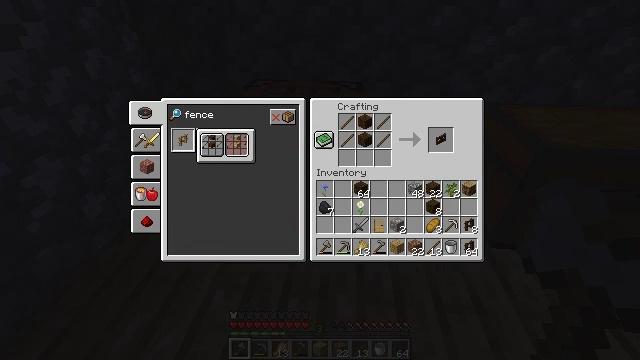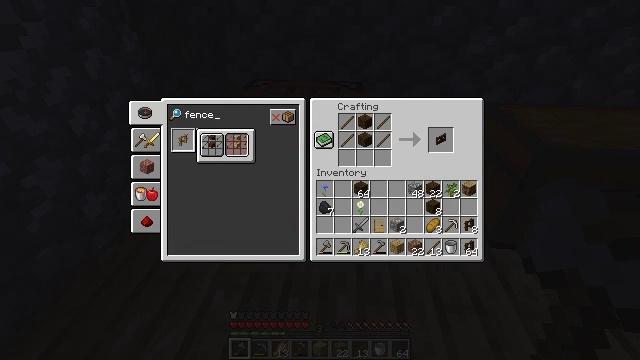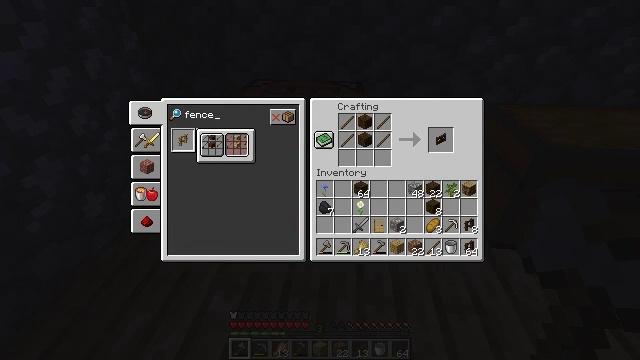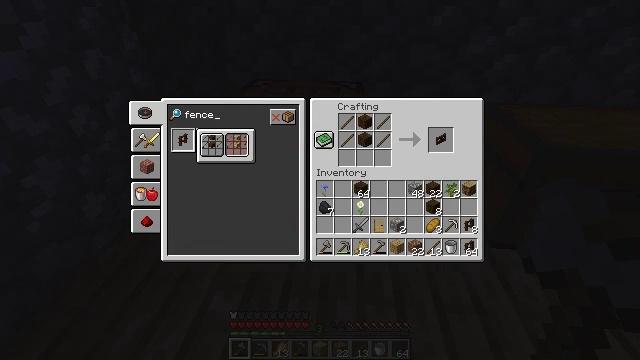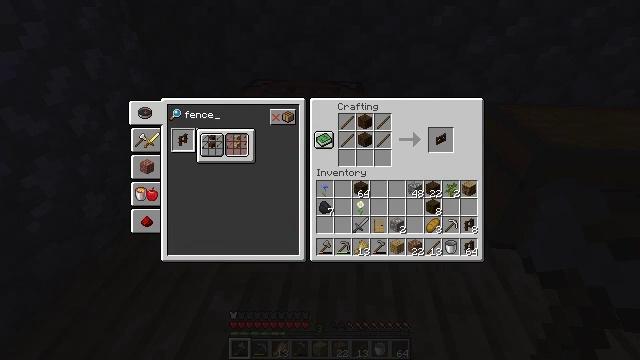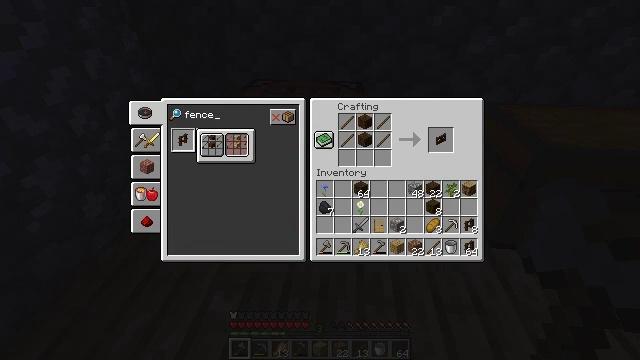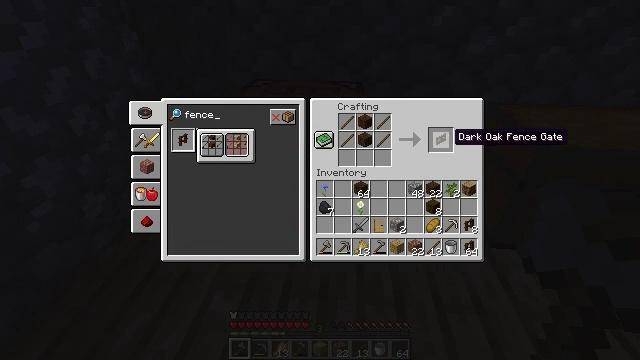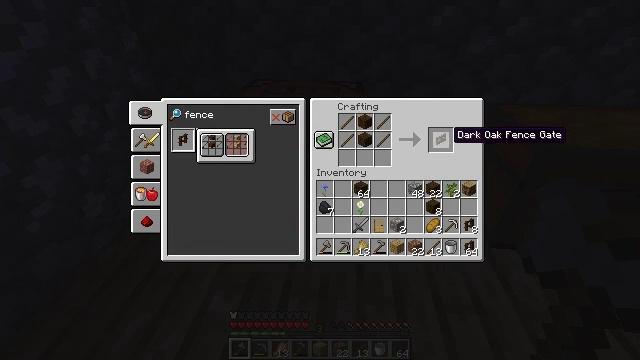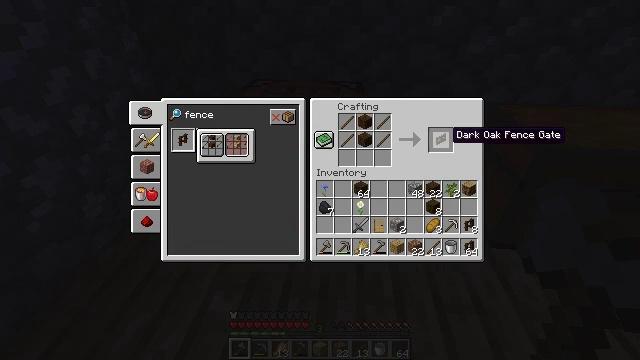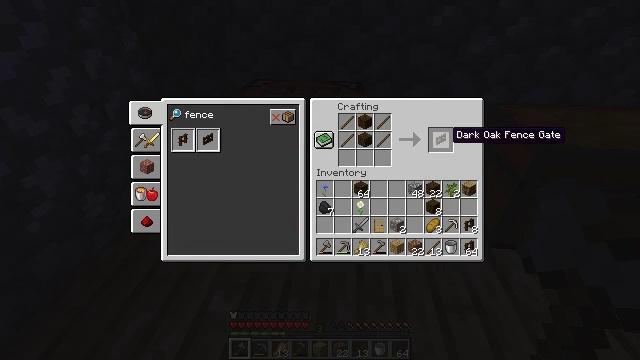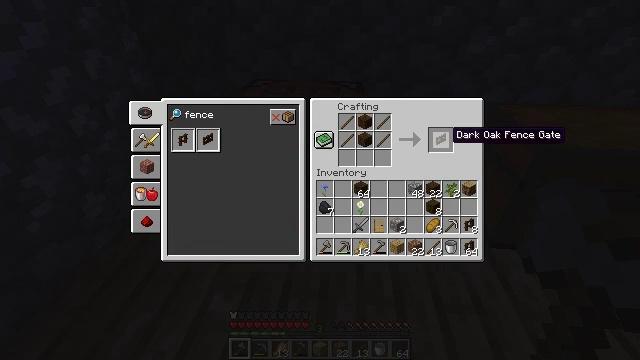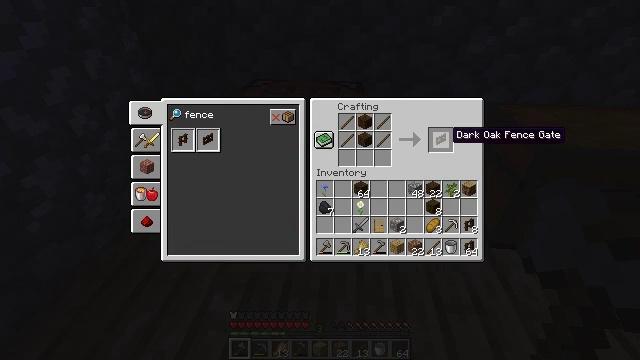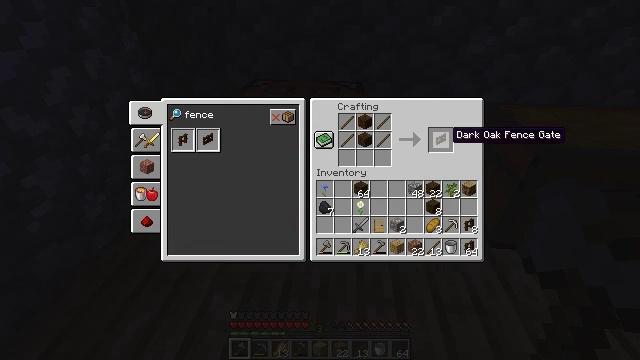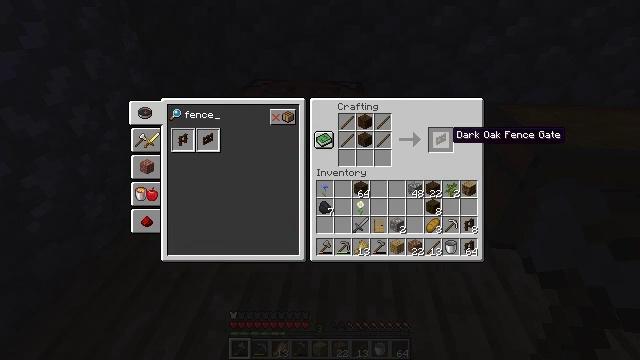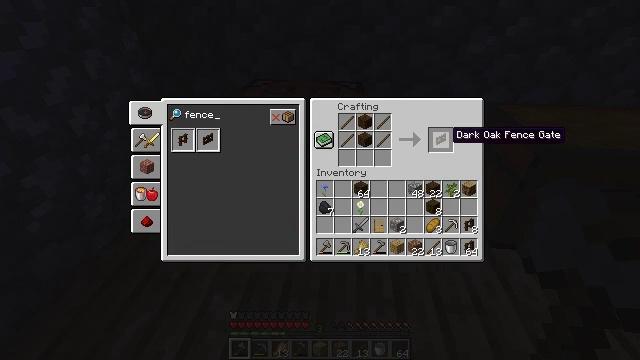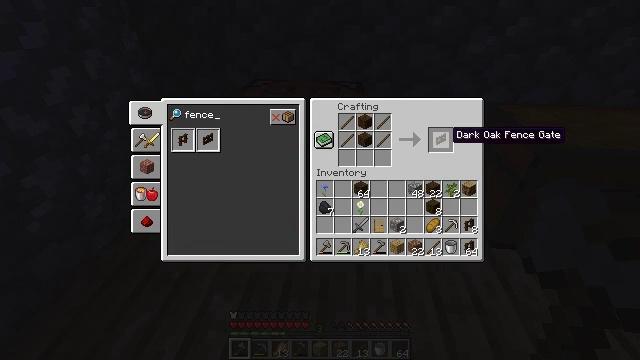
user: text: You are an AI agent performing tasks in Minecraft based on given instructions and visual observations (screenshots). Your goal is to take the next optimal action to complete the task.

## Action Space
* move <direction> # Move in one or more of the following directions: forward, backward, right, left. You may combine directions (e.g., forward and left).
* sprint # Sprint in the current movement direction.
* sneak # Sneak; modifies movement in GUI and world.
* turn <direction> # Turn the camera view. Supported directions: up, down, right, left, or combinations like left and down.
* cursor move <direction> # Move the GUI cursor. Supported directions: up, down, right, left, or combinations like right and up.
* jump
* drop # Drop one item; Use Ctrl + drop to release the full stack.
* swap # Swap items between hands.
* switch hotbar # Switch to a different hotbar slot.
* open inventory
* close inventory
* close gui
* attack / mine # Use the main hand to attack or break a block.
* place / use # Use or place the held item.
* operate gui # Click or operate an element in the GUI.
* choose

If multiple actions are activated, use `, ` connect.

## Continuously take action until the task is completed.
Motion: motion action
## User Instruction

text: Craft a dark oak fence gate.
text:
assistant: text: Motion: no_op
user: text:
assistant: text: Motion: no_op
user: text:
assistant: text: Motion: no_op
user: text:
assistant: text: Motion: no_op
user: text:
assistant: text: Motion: no_op
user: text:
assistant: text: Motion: no_op
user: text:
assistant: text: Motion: no_op
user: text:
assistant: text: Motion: no_op
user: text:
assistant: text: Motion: operate gui
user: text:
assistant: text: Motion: operate gui
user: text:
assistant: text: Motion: operate gui
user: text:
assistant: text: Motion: no_op
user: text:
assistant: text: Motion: no_op
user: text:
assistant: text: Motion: no_op
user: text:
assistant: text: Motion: no_op
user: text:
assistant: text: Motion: operate gui
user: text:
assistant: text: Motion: operate gui
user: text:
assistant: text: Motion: operate gui
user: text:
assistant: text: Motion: no_op
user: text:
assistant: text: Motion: no_op
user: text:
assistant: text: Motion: no_op
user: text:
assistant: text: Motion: no_op
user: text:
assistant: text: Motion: no_op
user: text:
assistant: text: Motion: no_op
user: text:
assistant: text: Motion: no_op
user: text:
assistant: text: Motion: no_op
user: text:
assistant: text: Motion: no_op
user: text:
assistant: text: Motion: no_op
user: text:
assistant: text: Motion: no_op
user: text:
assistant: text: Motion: cursor move left and down